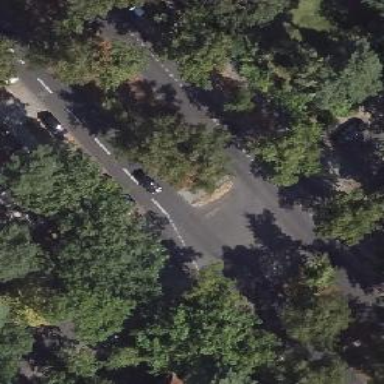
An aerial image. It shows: Tertiary road with asphalt surface. There is parking lane on the right side.